Question: I need to centre a number (vertically and horizontally) which is contained within a div (or anything else) - this div needs to be 60px in width and height, to be a circle, and it needs to be vertically and horizontally centred within a table-cell.
All I have been able to come up with so far, is centring the div within the table-cell, but no matter what I try, I simply can't vertically centre the text within that div.
Could someone help please.
<URL>
'''
.outer {
display: table;
border: 2px solid red;
width: 200px;
height: 200px;
}
.inner {
display: table-cell;
vertical-align: middle;
text-align: center;
border: 1px solid blue;
width: 50%;
}
.number-box {
display: inline-block;
border: 1px solid green;
border-radius: 30px;
width: 60px;
height: 60px
}
.number {
display: inline-block;
border: 2px solid blue;
font-size: 28px;
}
<div class="outer">
<div class="inner">
<div class="number-box">
<div class="number">1</div>
</div>
</div>
</div>
'''
# EDIT
This is what I was actually after:
'''
<style>
.outer {
border: 2px solid red;
width: 100%;
display: table;
vertical-align: middle;
}
.cell1 {
border: 2px solid red;
width: 10%;
display: table-cell;
vertical-align: middle;
}
.cell2 {
vertical-align: middle;
font-size: 22px;
border: 2px solid red;
width: 90%;
display: table-cell;
}
.number-box {
display: table;
border: 1px solid green;
border-radius: 30px;
width: 60px;
height: 60px;
vertical-align: middle;
margin: 0 auto;
}
.number {
font-size: 18px;
line-height: 28px;
display: table-cell;
vertical-align: middle;
text-align: center;
}
</style>
<div class="outer">
<div class="cell1">
<div class="number-box">
<div class="number">1</div>
</div>
</div>
<div class="cell2">
xxxxas asd ad asd asd asd asd asda adsasd asd asd asdkajsd asd asda sd adasd asdasdasdasd ad asd asd asd asd asd asd as dad asd asdadasda sda dasdasdadasdad
</div>
</div>
'''

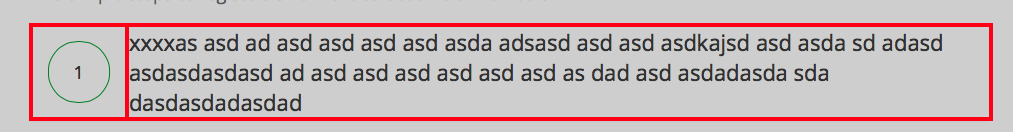
Answer: Try this. I removed one of your elements. It could probably be replaced without much trouble.
'''
.outer {
border: 2px solid red;
width: 200px;
height: 200px;
}
.number-box {
display: table;
border: 1px solid green;
border-radius: 30px;
width: 60px;
height: 60px;
margin: 70px auto 0;
}
.number {
font-size: 28px;
line-height: 28px;
display: table-cell;
vertical-align: middle;
text-align: center;
}
<div class="outer">
<div class="number-box">
<div class="number">1</div>
</div>
</div>
'''
<URL>
The one caveat here is that 'font-size' and 'line-height' must match.